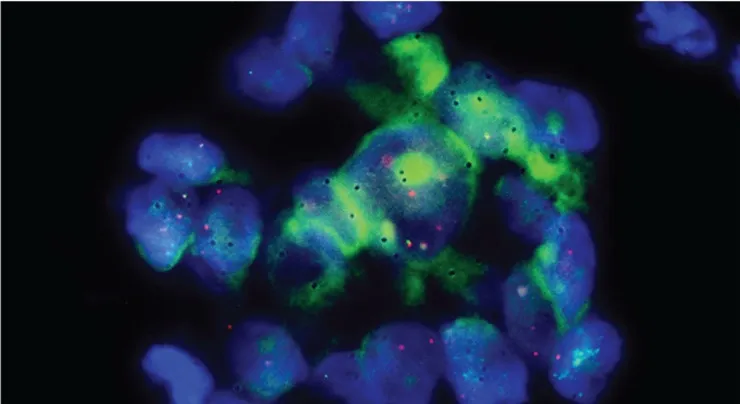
Pathological examination of the tissue specimen from endobronchial ultrasound-guided transbronchial needle aspiration and video-assisted thoracoscopic right lower lobectomy with mediastinal lymph node dissection. (D) Representative image showing a break in the ALK locus, indicated by the Vysis ALK Break abnormal signal pattern of isolated red and distinct break-apart signals (Vysis ALK Break Apart FISH probe).
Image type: pathology (fish)